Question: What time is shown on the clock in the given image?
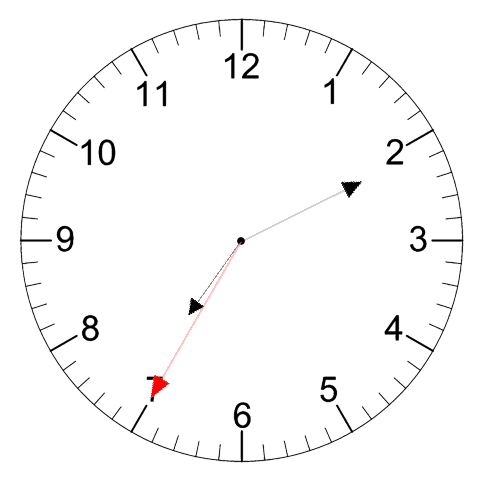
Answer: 07:10:35